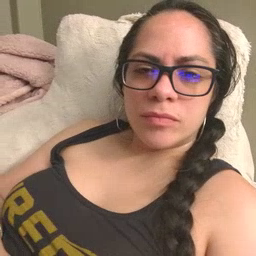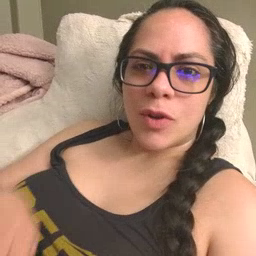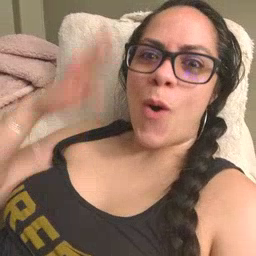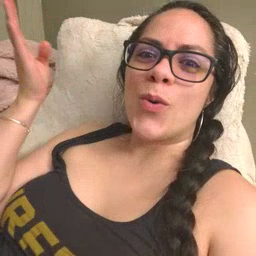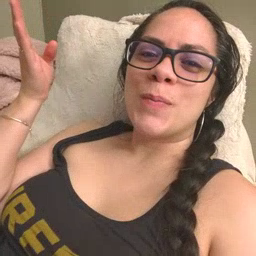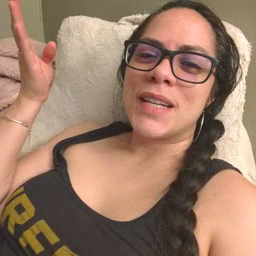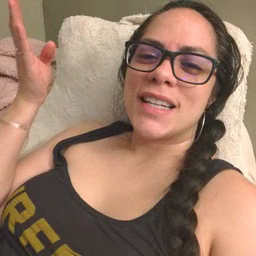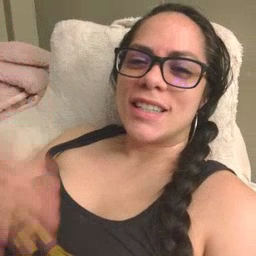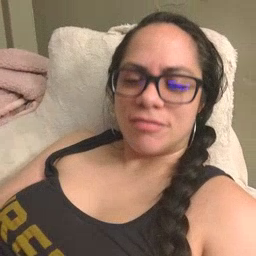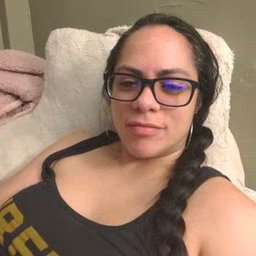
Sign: open